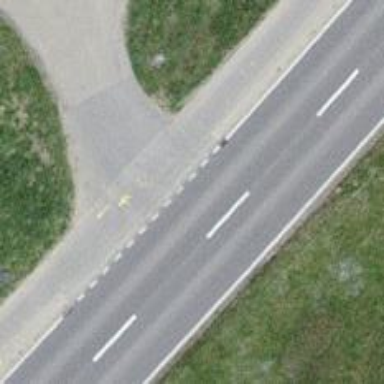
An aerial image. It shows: Service road with paved surface.